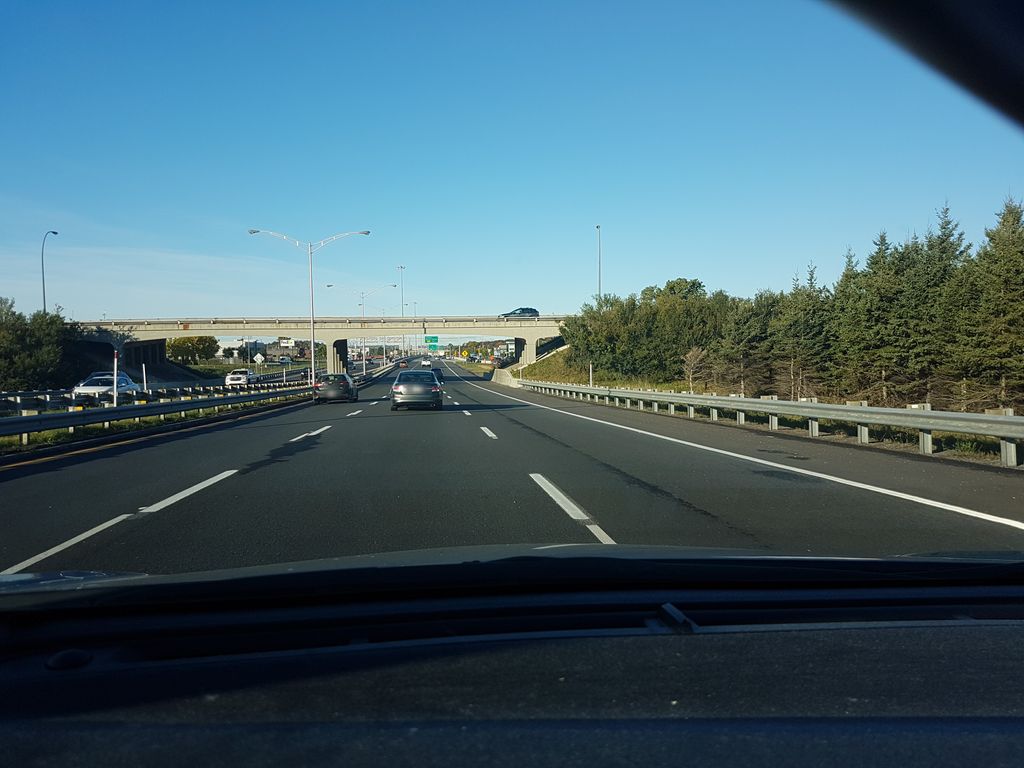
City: quebec_city